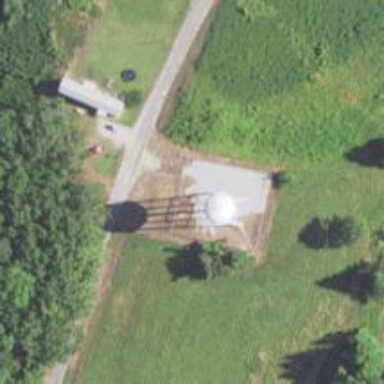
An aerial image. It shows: Water tower that is man-made.